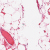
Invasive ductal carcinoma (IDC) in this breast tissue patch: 0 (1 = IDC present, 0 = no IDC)